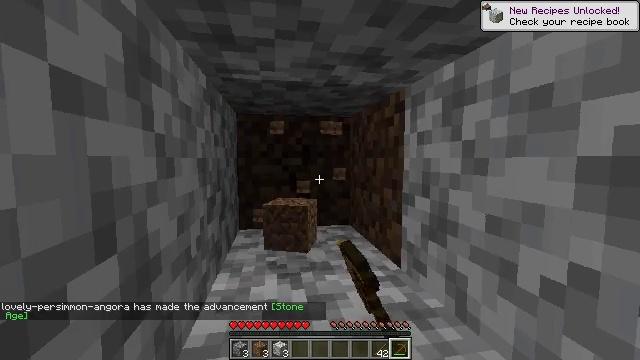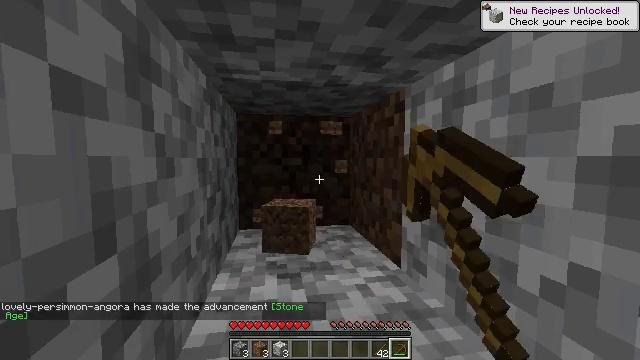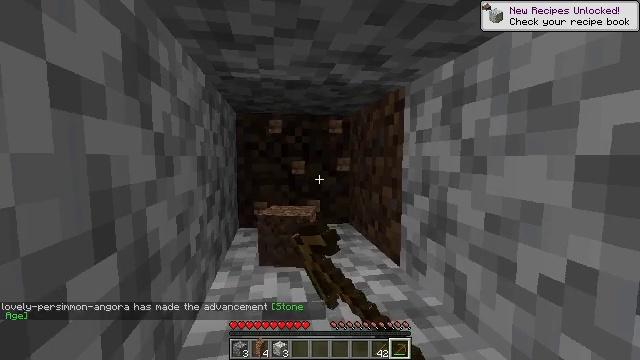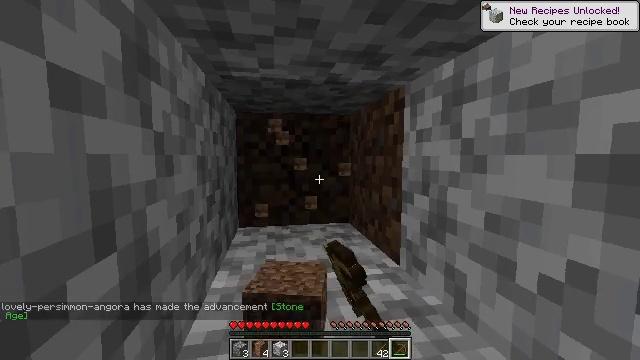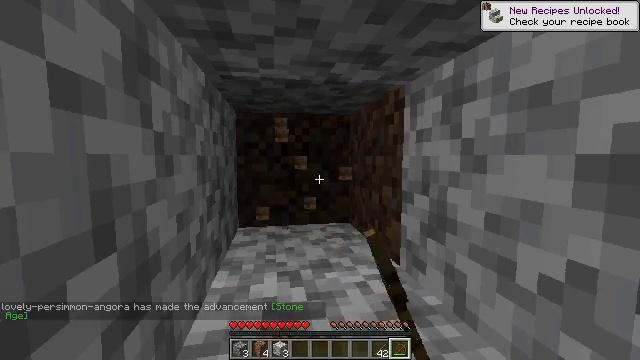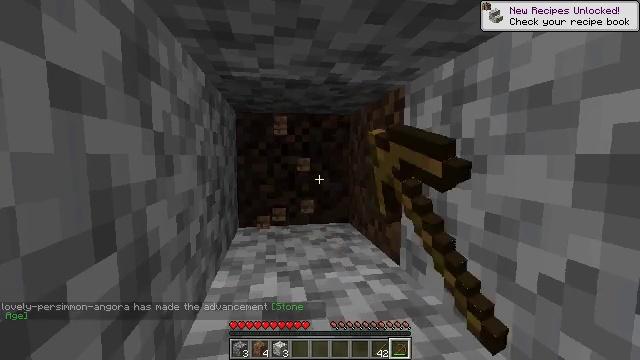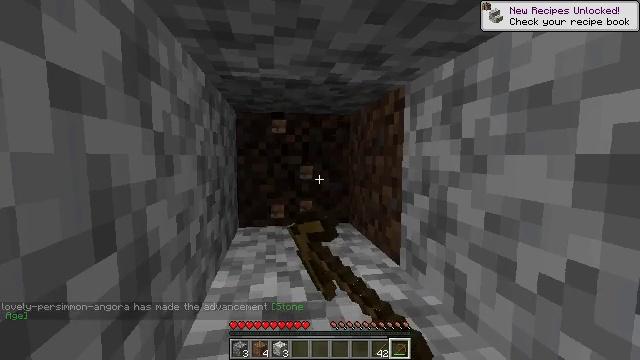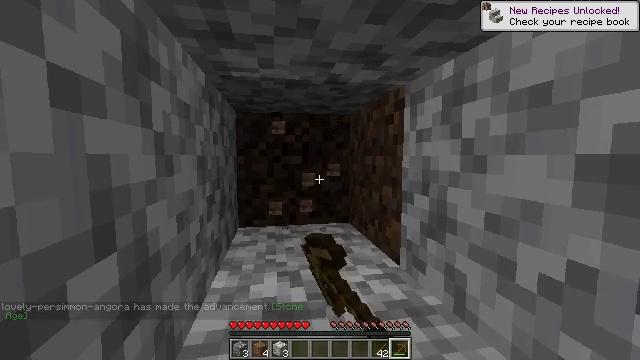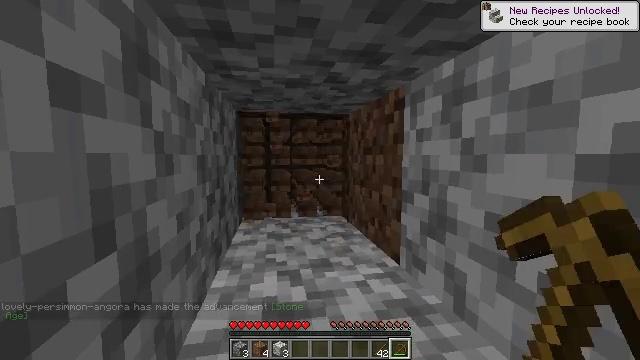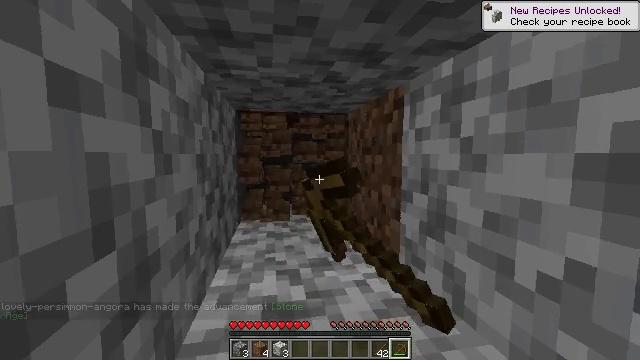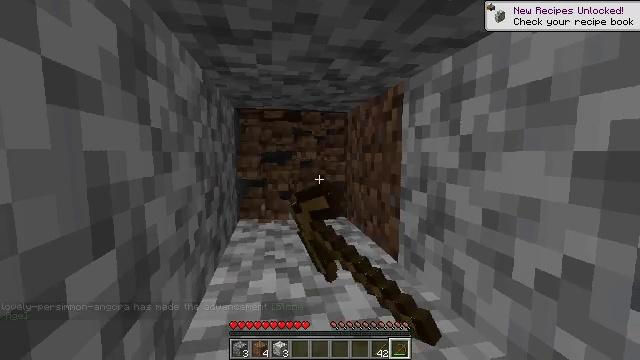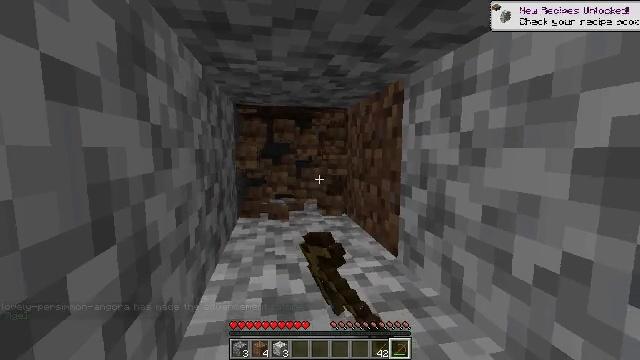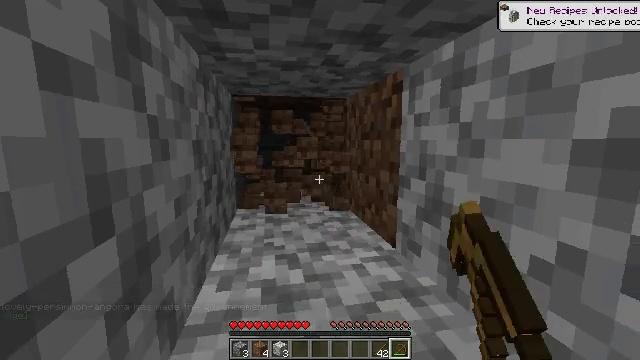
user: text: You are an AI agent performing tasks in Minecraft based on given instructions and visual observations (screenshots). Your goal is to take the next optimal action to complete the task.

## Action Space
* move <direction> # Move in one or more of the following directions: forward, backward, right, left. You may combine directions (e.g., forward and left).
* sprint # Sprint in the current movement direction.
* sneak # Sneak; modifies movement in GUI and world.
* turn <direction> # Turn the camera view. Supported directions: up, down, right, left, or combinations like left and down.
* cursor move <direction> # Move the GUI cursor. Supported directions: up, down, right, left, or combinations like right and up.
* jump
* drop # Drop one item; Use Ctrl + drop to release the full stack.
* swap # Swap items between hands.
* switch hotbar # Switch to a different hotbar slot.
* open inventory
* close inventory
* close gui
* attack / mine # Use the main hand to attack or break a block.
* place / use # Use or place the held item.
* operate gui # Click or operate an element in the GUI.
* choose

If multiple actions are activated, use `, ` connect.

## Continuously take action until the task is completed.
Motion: motion action
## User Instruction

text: Mine dirt from the ground.
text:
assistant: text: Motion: attack / mine
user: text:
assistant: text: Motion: attack / mine
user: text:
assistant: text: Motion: attack / mine
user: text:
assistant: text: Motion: attack / mine
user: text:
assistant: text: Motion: attack / mine
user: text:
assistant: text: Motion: attack / mine
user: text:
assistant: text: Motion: attack / mine
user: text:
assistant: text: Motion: attack / mine
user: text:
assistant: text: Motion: attack / mine
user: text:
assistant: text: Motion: attack / mine
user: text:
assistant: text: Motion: attack / mine
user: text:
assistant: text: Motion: turn down, attack / mine
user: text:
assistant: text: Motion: attack / mine